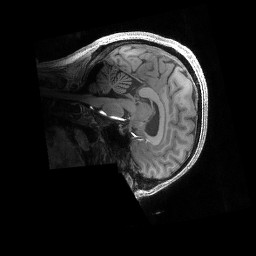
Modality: T1w
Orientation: sagittal
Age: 26
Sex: male